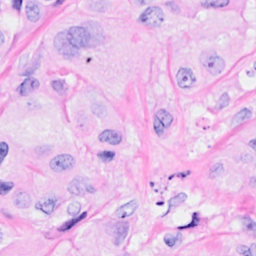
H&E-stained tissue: Breast